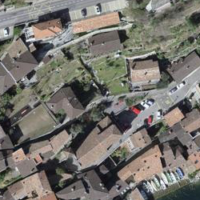
EUNIS habitat code: 54
Species observed at this site:
Motacilla cinerea
Actitis hypoleucos
Sylvia borin
Strix aluco
Laurus nobilis
Erigeron karvinskianus
Lathyrus vernus
Carduelis carduelis
Nycticorax nycticorax
Luscinia megarhynchos
Cygnus olor
Phytolacca americana
Phoenicurus ochruros
Ficus carica
Passer italiae
Aquila chrysaetos
Ficedula hypoleuca
Primula vulgaris